Chest X-ray:
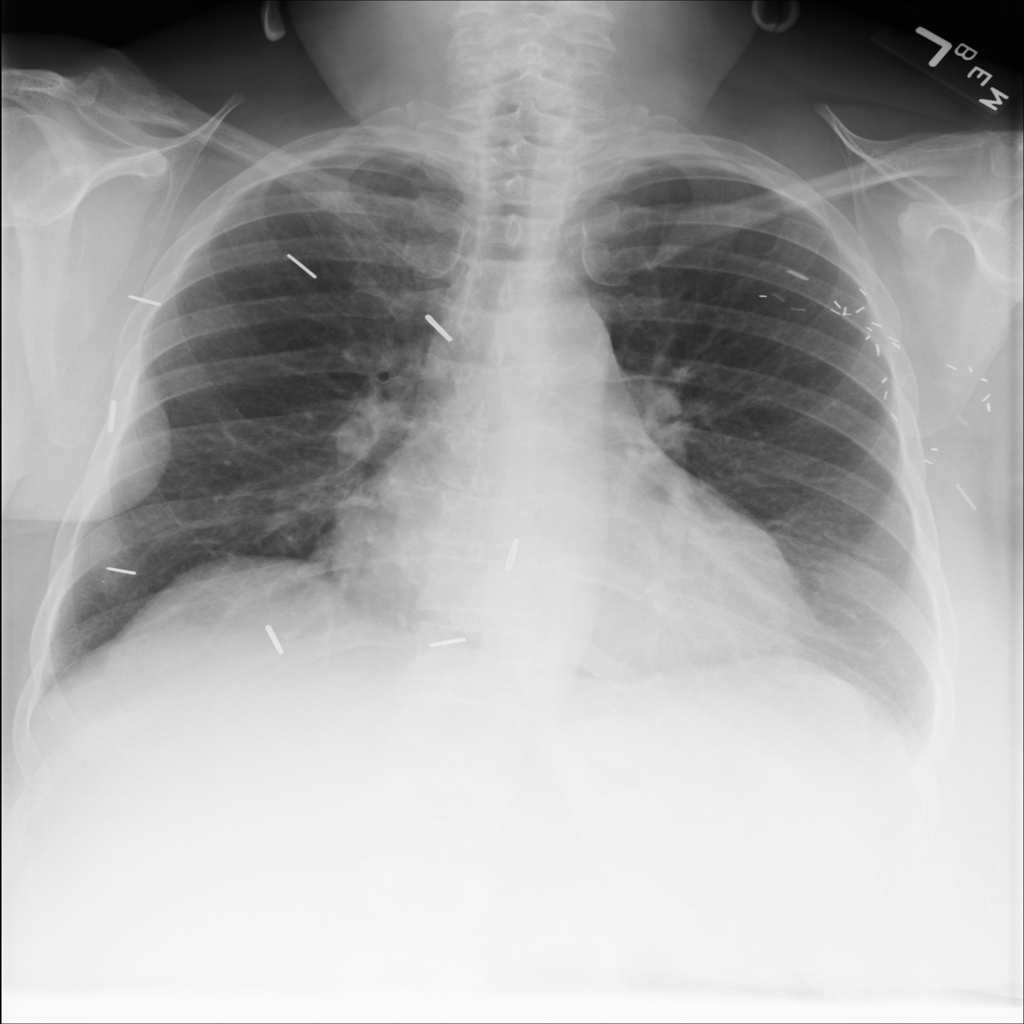
Findings: Cardiomegaly, Mass
No abnormal finding: no